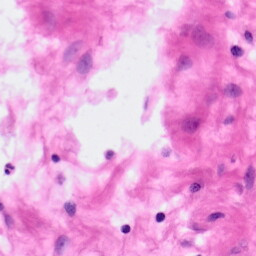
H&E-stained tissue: Pancreatic